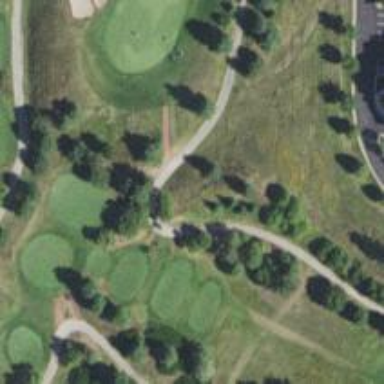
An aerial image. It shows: Footway that doubles as golf path.